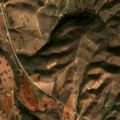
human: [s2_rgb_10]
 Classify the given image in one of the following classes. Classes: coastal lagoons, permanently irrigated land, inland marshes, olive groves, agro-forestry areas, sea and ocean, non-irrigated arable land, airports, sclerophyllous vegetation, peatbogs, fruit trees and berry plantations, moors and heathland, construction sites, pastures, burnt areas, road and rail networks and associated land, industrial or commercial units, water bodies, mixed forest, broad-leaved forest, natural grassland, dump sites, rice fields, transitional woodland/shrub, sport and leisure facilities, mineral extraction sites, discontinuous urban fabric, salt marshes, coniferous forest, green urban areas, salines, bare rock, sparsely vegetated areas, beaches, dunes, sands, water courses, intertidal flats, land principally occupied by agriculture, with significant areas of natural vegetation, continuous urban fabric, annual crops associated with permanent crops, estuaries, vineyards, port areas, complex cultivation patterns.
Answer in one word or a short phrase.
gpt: non-irrigated arable land, complex cultivation patterns, land principally occupied by agriculture, with significant areas of natural vegetation, natural grassland, transitional woodland/shrub